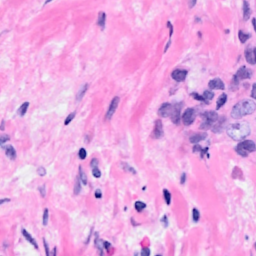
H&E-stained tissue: Breast